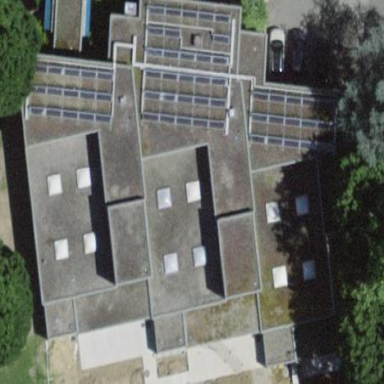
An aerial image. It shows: School building.